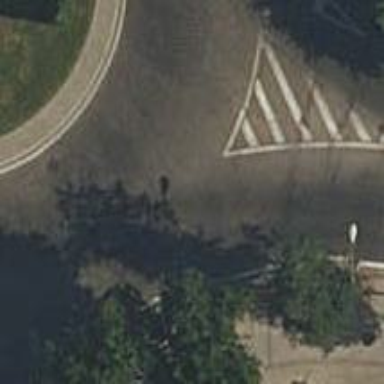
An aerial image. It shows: Tertiary road made of asphalt leading to roundabout junction.